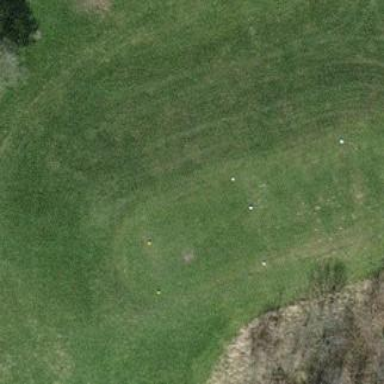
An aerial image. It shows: Grassy area designated as golf tee.